Question:
Hello everyone, I've been dealing with vscode analyzing stuck and intellisense/autocomplete not working for a long time, I will share the solution of this problem as approved answer
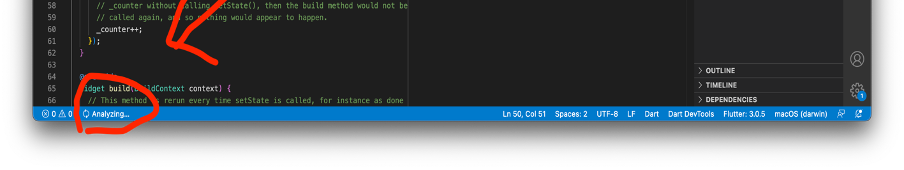
Answer: I'm a macbook user, first I viewed the hidden files in the user/your_username/ folder.
> user/your_username/.dartServer/.analysis-driver
I cleaned the inside of the file and restarted vscode. this worked for me.